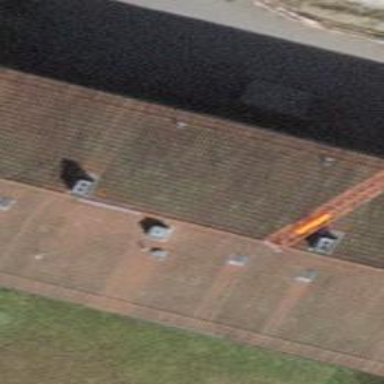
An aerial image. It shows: Pitched roof building.